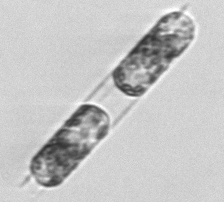
Label: Hemiaulus